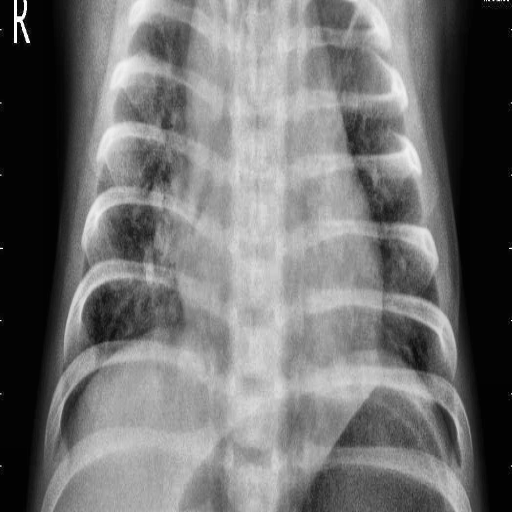
Finding: PNEUMONIA